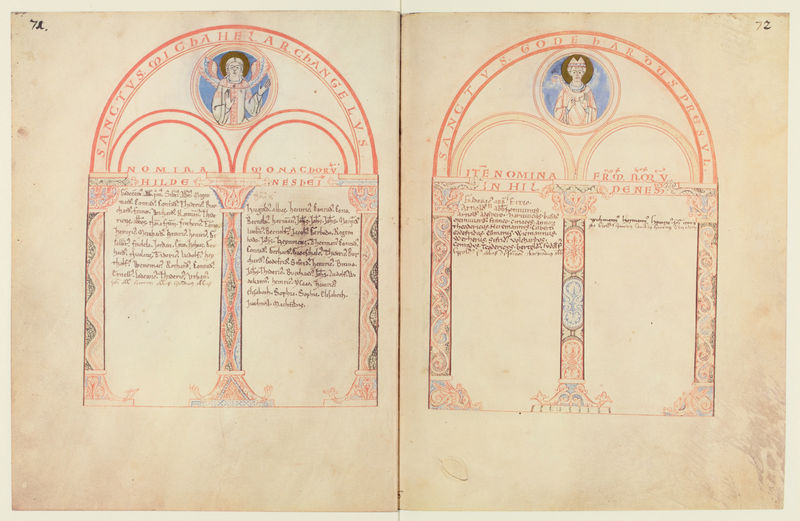
Titel: Liber Vitae der Abtei Corvey
Institution: Münster, Staatsarchiv
Schlagwörter: blau, flügel, mann, menschen, braun, fenster, männer, schwarz, säulen, weiss, rot, muster, ornament, alt, bart, bibel, rahmen, hände, gewand, gold, kreis, rund, engel, schrift, papier, bogen, spalten, rundbogen, zahlen, verzierung, tor, bögen, buch, kloster, religion, torbogen, druck, seite, illustration, text, beschriftung, überschrift, buchseite, pergament, schein, heiligenschein, seiten, mittelalter, rundbögen, erhoben, heiliger, heilige, heilig, buchseiten, erzengel, handschrift, latein, papyrus, buchmalerei, doppelseite, evangelist, evangelium, evangelisten, lukas, matthäus, illumination, seitenzahlen, 2 bilder, 2 seiten, sanctus, nomina, 72, splaten